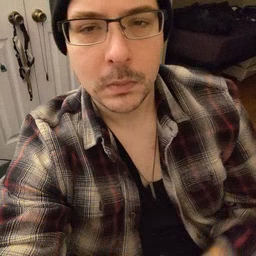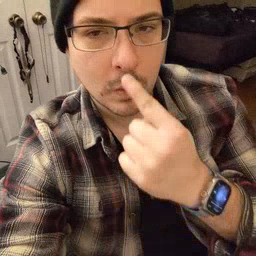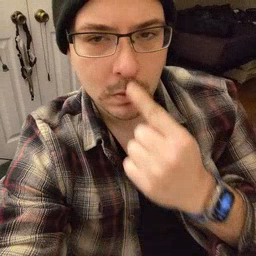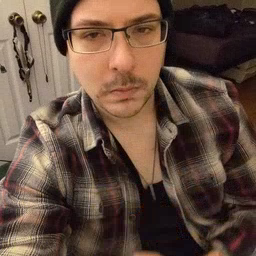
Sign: nose